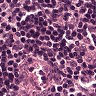
Metastatic tissue present: no